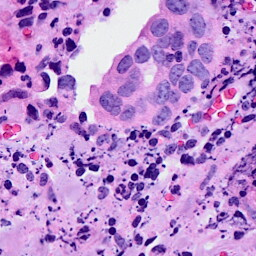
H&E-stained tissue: Breast